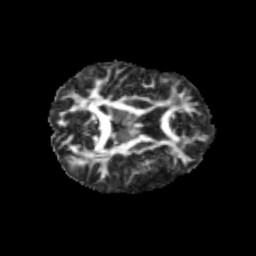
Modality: FA
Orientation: axial
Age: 12
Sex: male
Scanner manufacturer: siemens
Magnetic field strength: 3 T
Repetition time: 3.8 s
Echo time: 0.07 s